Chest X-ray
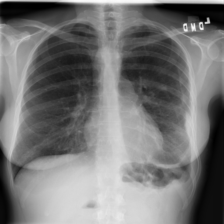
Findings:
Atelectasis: negative
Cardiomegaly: negative
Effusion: negative
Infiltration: negative
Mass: negative
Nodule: negative
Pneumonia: negative
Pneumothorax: negative
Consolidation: negative
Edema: negative
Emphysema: negative
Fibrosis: negative
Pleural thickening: positive
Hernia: negative